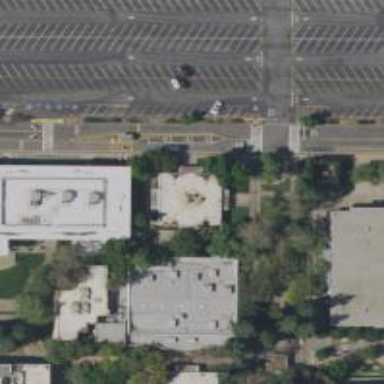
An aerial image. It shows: University building.